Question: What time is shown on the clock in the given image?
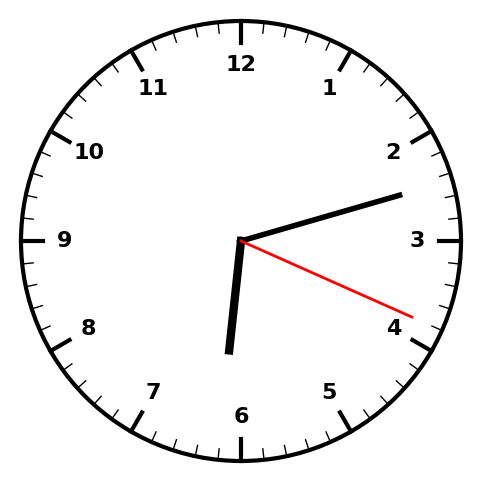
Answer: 06:12:19